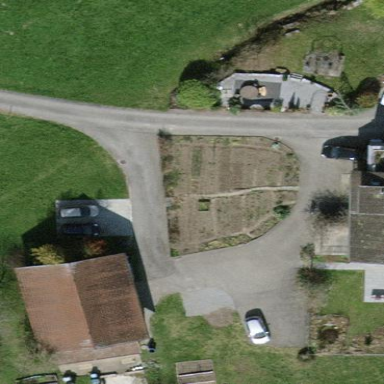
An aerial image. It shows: Farmyard area.